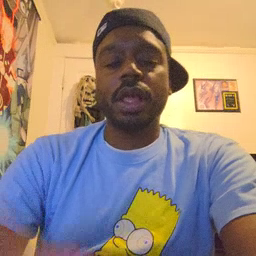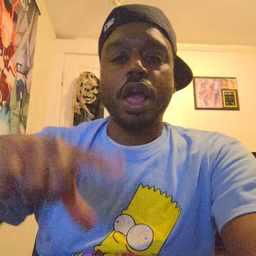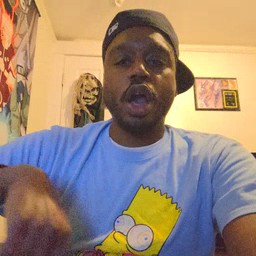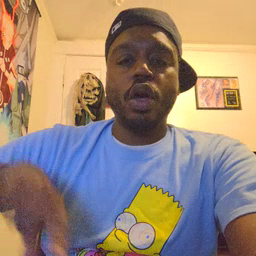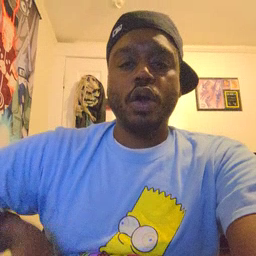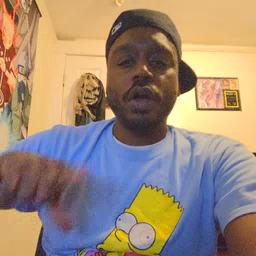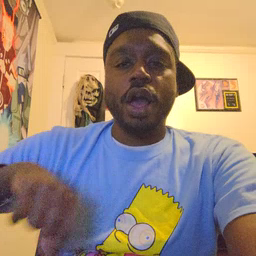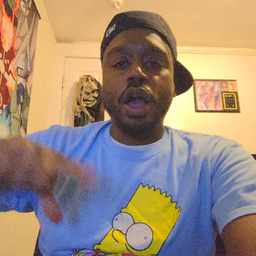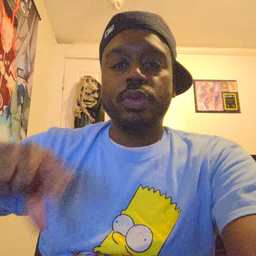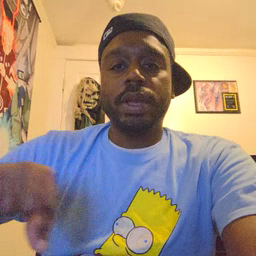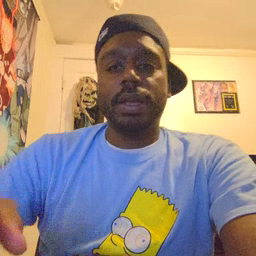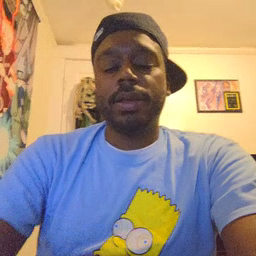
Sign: underwear